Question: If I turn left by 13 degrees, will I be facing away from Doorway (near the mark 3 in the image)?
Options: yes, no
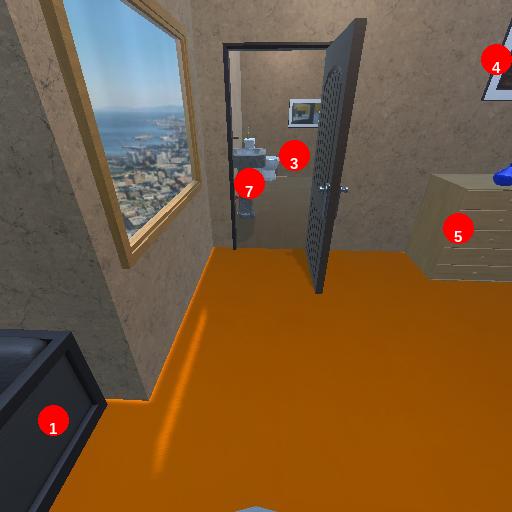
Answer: yes